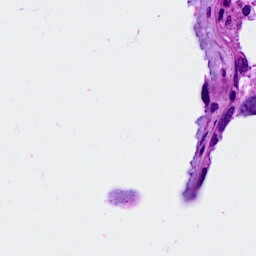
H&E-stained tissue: Breast